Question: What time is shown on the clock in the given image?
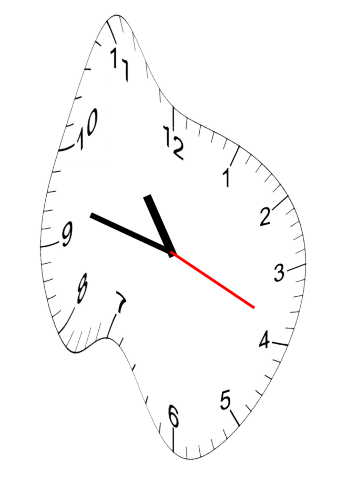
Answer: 10:47:19